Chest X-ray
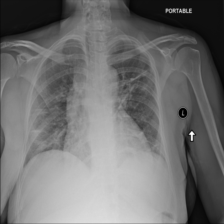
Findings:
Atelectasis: negative
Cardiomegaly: negative
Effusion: negative
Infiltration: negative
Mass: negative
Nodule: negative
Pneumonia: negative
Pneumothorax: negative
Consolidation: negative
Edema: negative
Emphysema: negative
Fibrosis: negative
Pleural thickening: negative
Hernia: negative